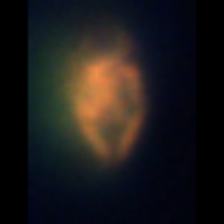
Taxon: Ciliates
Group: Other